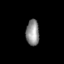
Tissue: skin
Cell type: Epithelial cells
Senescence score: 0.2595
Nuclear area (px): 334
Mean DAPI intensity: 142.473